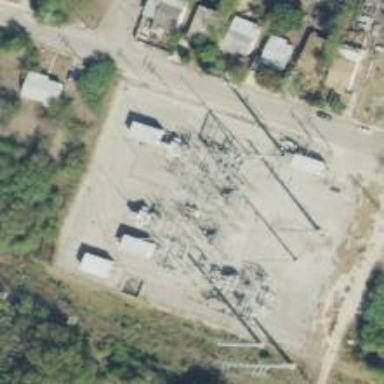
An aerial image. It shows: Switch used for power control.